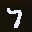
Label: 7